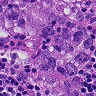
Metastatic tissue present: yes